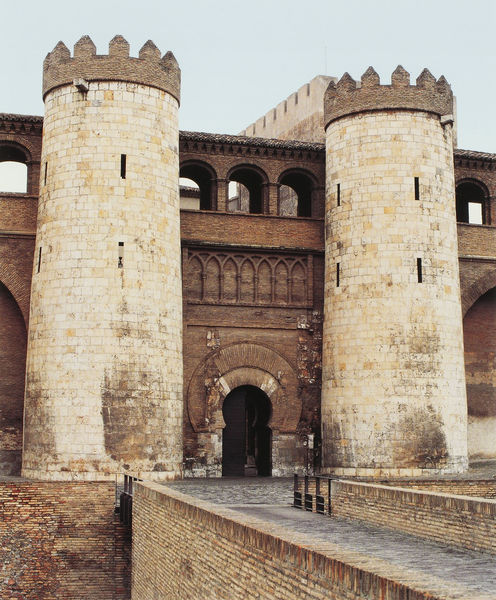
Titel: Aljaferia-Palast
Standort: Zaragoza (EU - E)
Schlagwörter: fenster, tür, schloss, architektur, stein, steine, brücke, gitter, turm, bogen, mauer, ziegel, backstein, tor, zinnen, galerie, foto, bögen, eingang, burg, orient, türme, torbogen, festung, portal, pforte, spitzbogen, romanik, zinne, bauwerk, schiessscharten, wehrgang, wehranlage, schießscharte, maurisch, wehrburg, pfort, verblendet, aljaferia, zaragoza, wejranlage